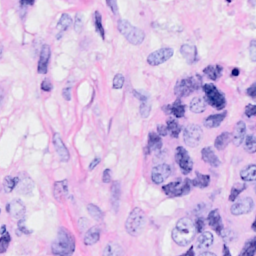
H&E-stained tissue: Breast